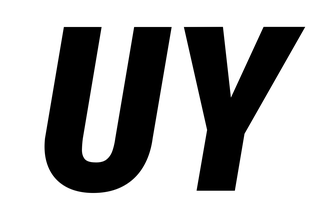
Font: Roboto-Italic_Condensed_Black_Italic